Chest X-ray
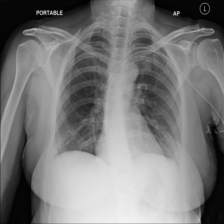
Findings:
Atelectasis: negative
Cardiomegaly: negative
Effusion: negative
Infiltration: negative
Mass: negative
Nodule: negative
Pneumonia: negative
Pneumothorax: negative
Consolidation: negative
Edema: negative
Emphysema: negative
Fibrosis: negative
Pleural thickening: negative
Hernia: negative